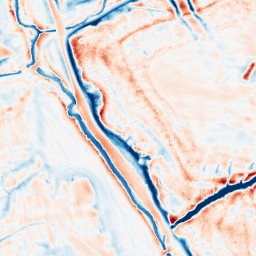
Category: edge_preserving
Decomposition family: bilateral
Decomposition parameters: d: 21
sigma_color: 75
sigma_space: 25
Upsampling method: quartic
Upsampling parameters: scale: 2
Upsampling scale: 2